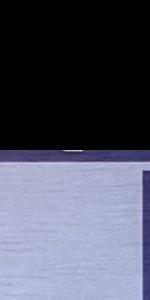
Label: Empty